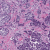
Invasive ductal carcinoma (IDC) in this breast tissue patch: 1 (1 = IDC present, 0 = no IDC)